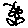
Label: flower